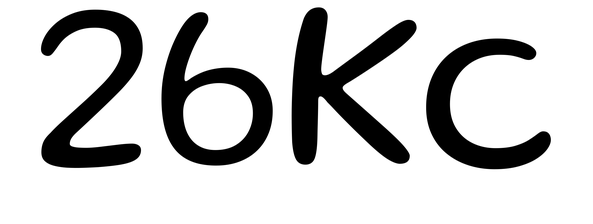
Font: Gluten_Light